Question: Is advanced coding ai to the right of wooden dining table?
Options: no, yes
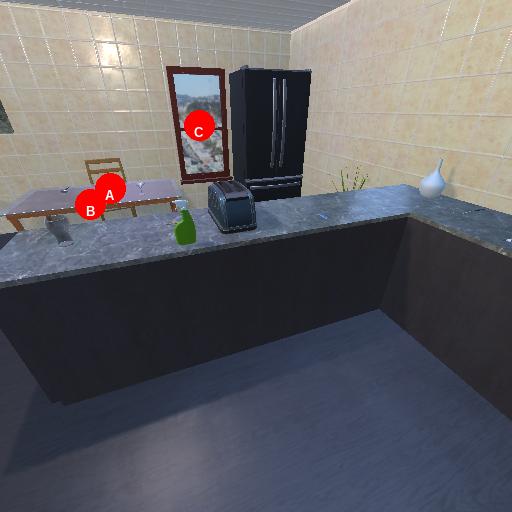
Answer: no